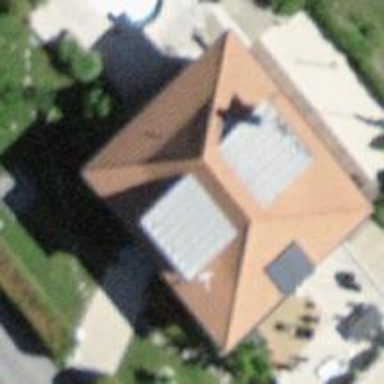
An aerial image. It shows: Residential building.